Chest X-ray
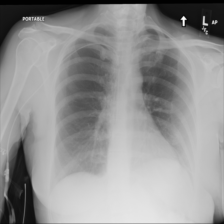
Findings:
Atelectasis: positive
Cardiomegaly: negative
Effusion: negative
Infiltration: negative
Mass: negative
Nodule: negative
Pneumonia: negative
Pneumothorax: negative
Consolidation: negative
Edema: negative
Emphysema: negative
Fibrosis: negative
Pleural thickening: negative
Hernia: negative